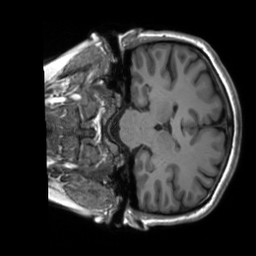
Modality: T1w
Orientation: coronal
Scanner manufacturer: siemens
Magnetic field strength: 3 T
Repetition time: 2.3 s
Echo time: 0.00207 s